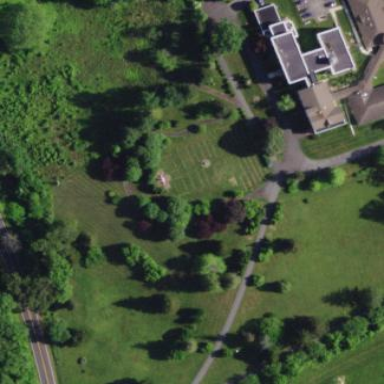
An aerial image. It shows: Cemetery.